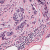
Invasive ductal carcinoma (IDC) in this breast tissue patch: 1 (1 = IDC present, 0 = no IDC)